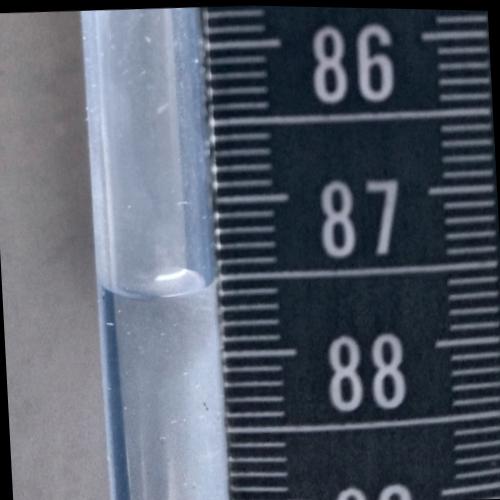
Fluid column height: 87.5 cm